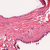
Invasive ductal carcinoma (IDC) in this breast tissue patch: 0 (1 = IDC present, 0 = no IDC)